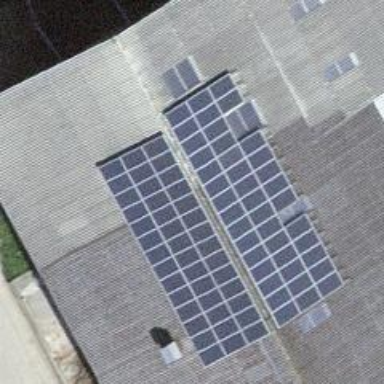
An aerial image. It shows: Solar photovoltaic panel generator.